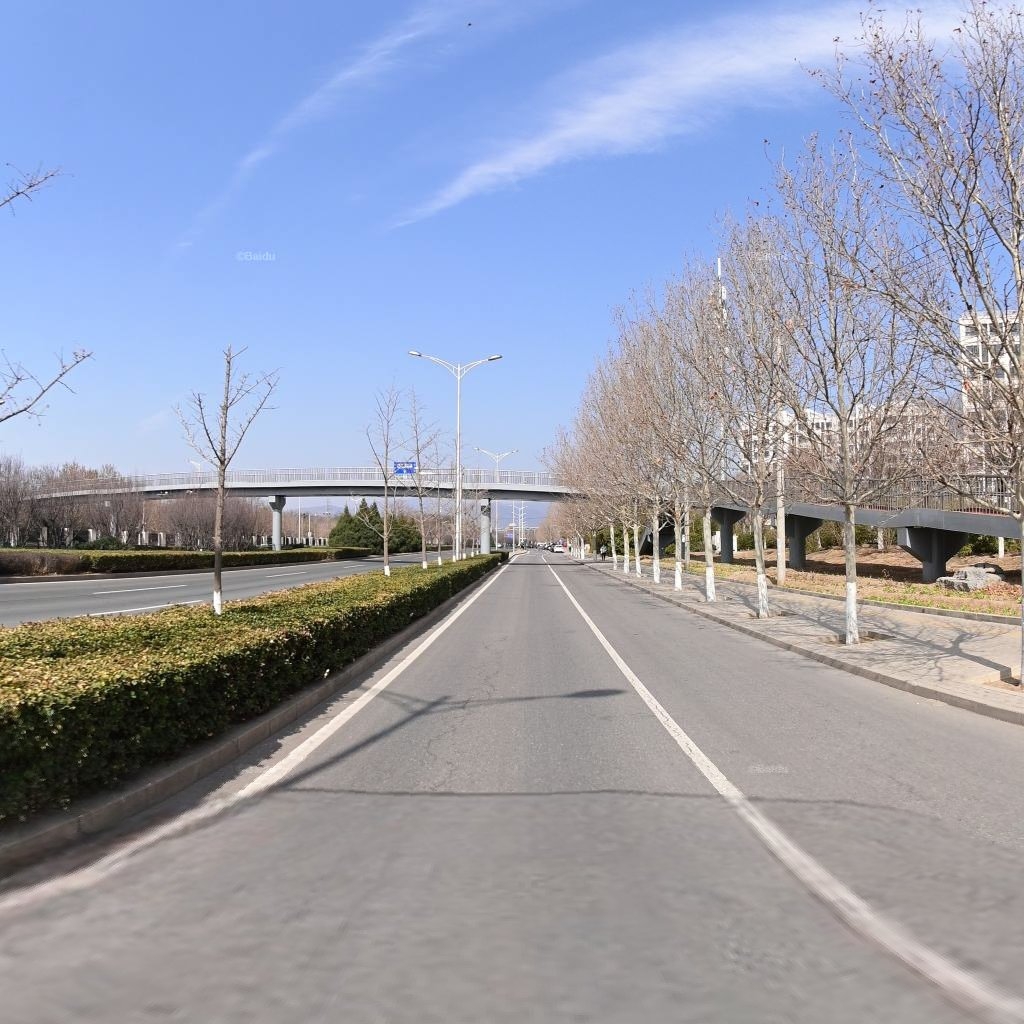
Region: Haidian
Road damage annotations: longitudinal crack